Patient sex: F
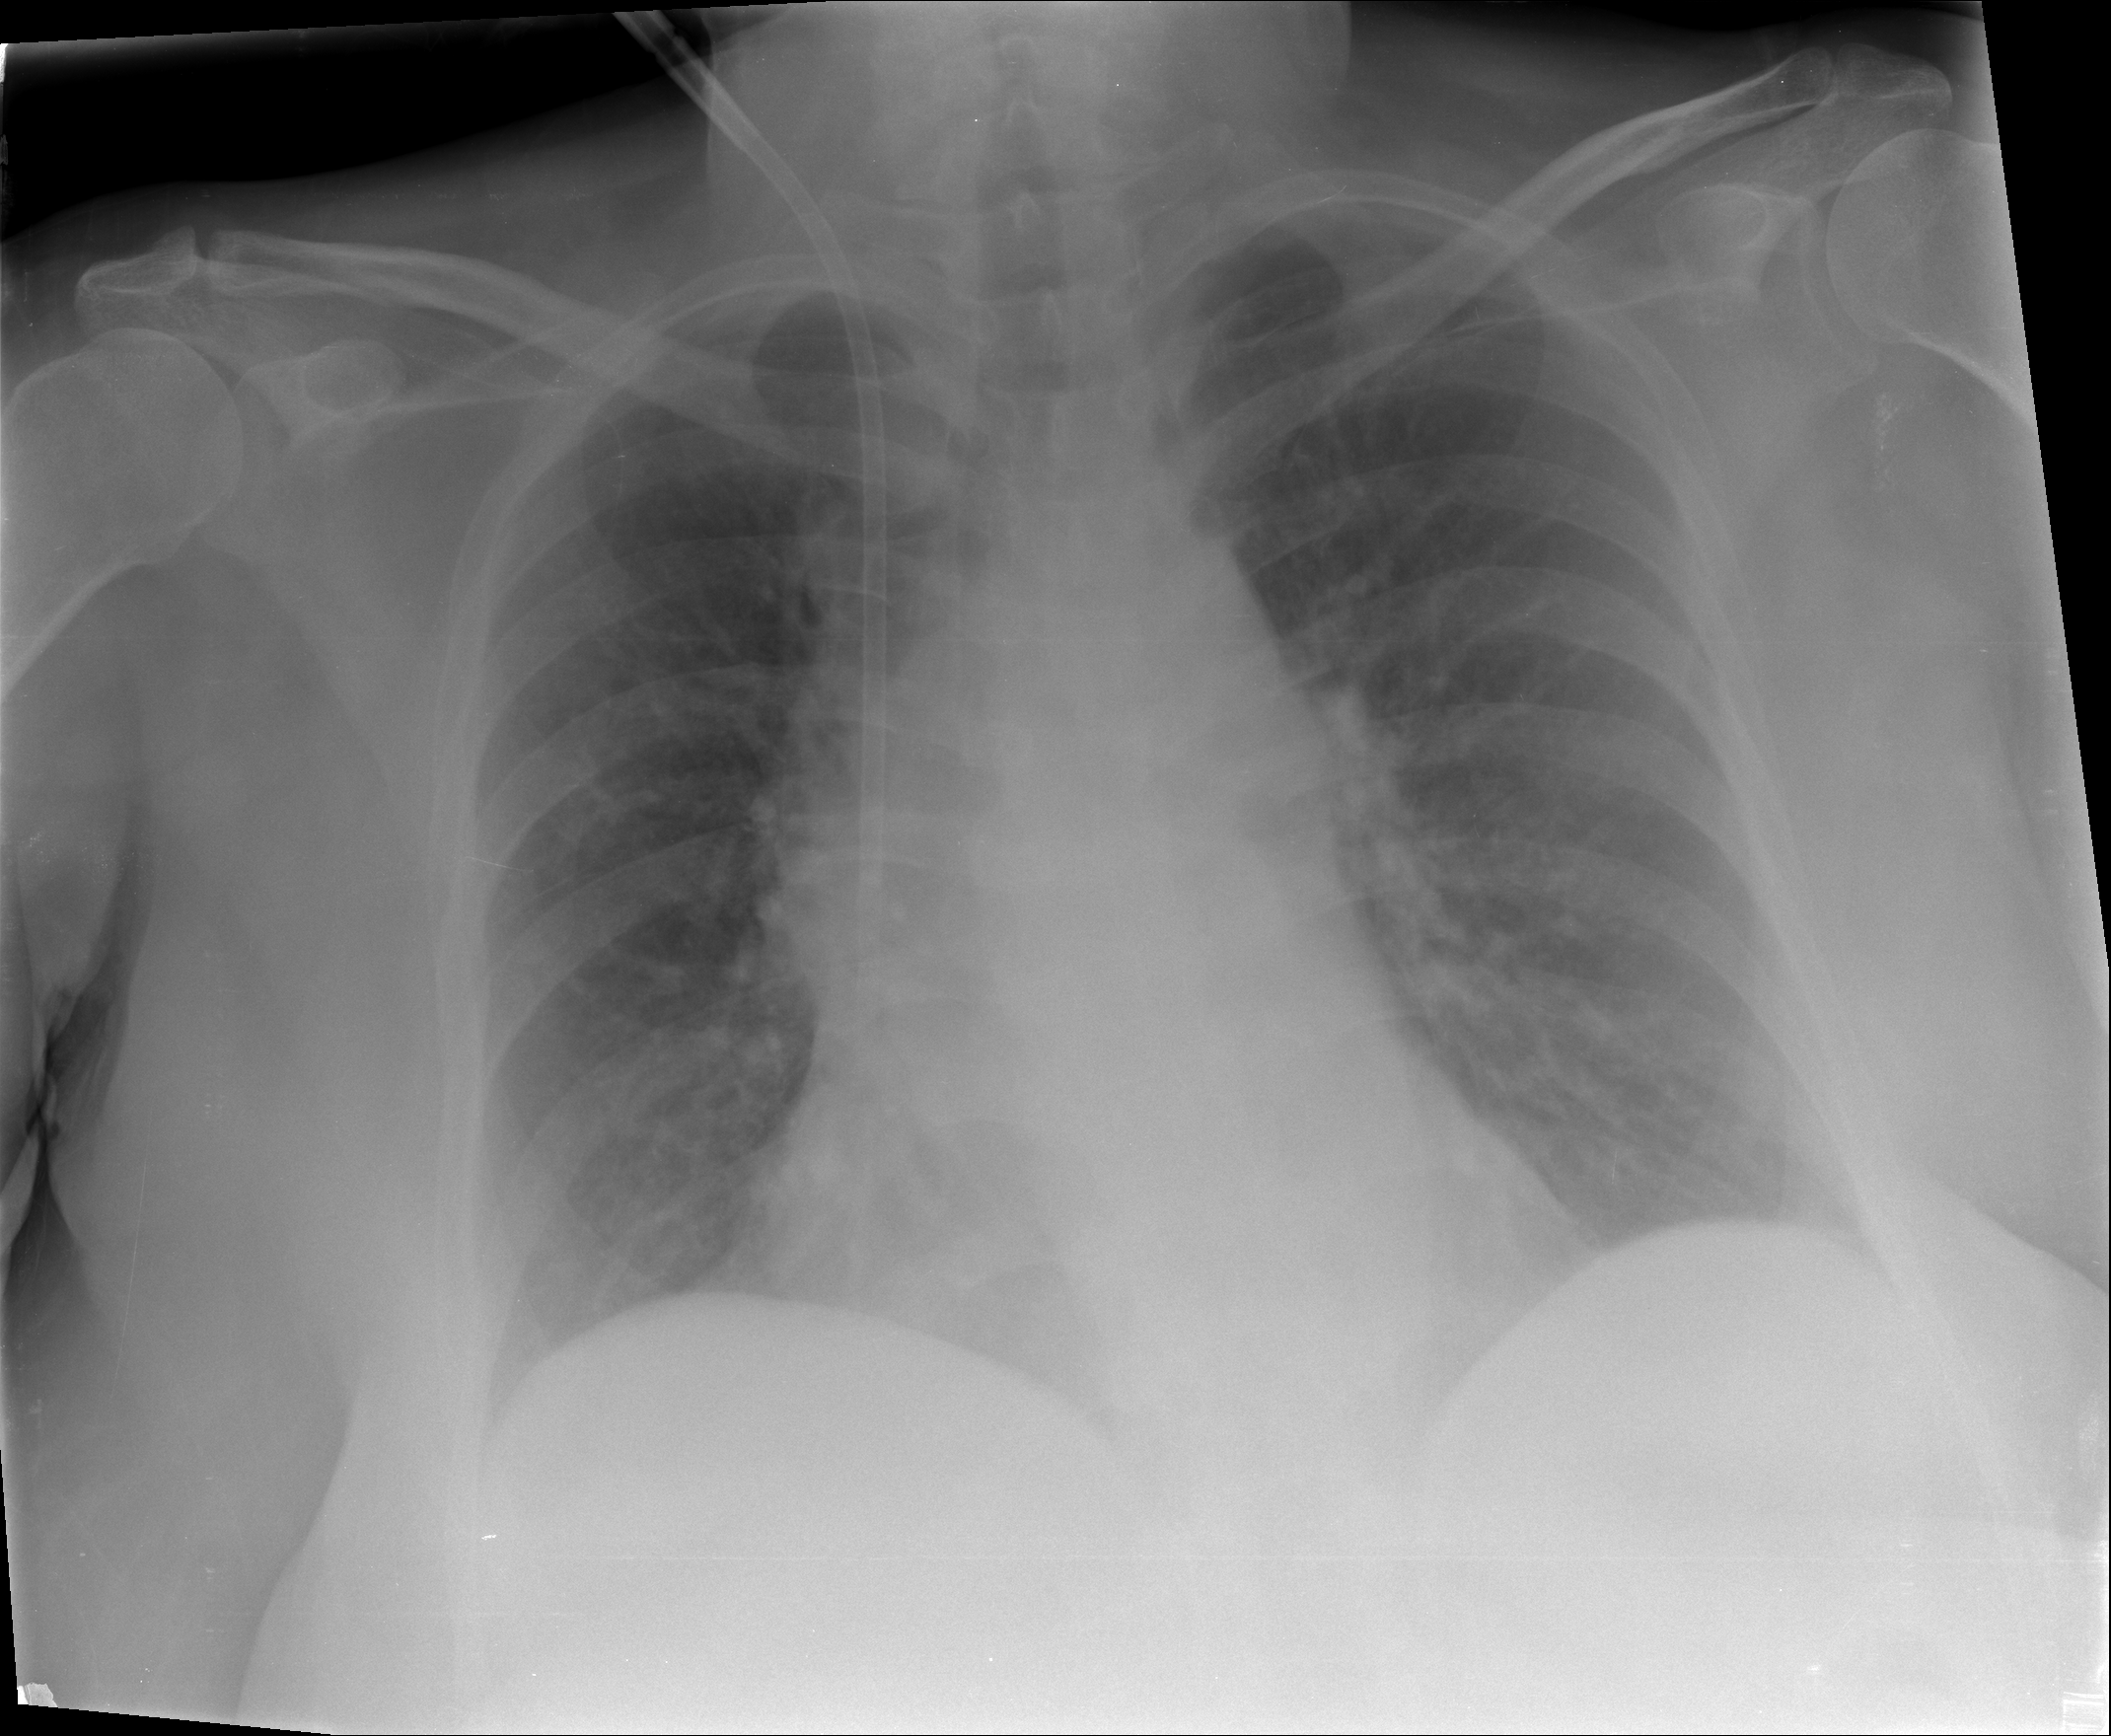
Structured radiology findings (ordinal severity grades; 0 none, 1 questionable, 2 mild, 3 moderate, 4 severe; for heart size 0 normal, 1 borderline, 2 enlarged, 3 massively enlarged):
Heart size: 0
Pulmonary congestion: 1
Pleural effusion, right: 0
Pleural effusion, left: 0
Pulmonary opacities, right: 0
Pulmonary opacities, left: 0
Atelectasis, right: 0
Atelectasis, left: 0